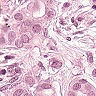
Metastatic tissue present: yes